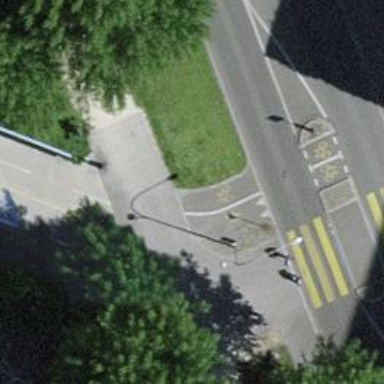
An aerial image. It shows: Asphalt path with concrete cycleway and footway surfaces.